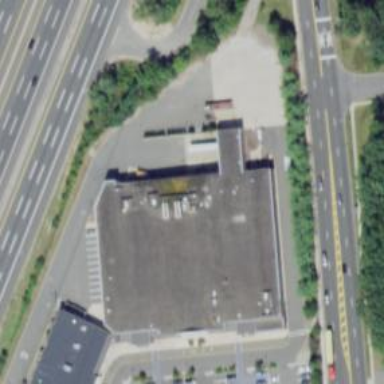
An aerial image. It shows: Supermarket building.